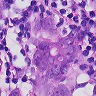
Metastatic tissue present: yes